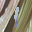
Label: 1